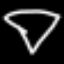
Label: diamond